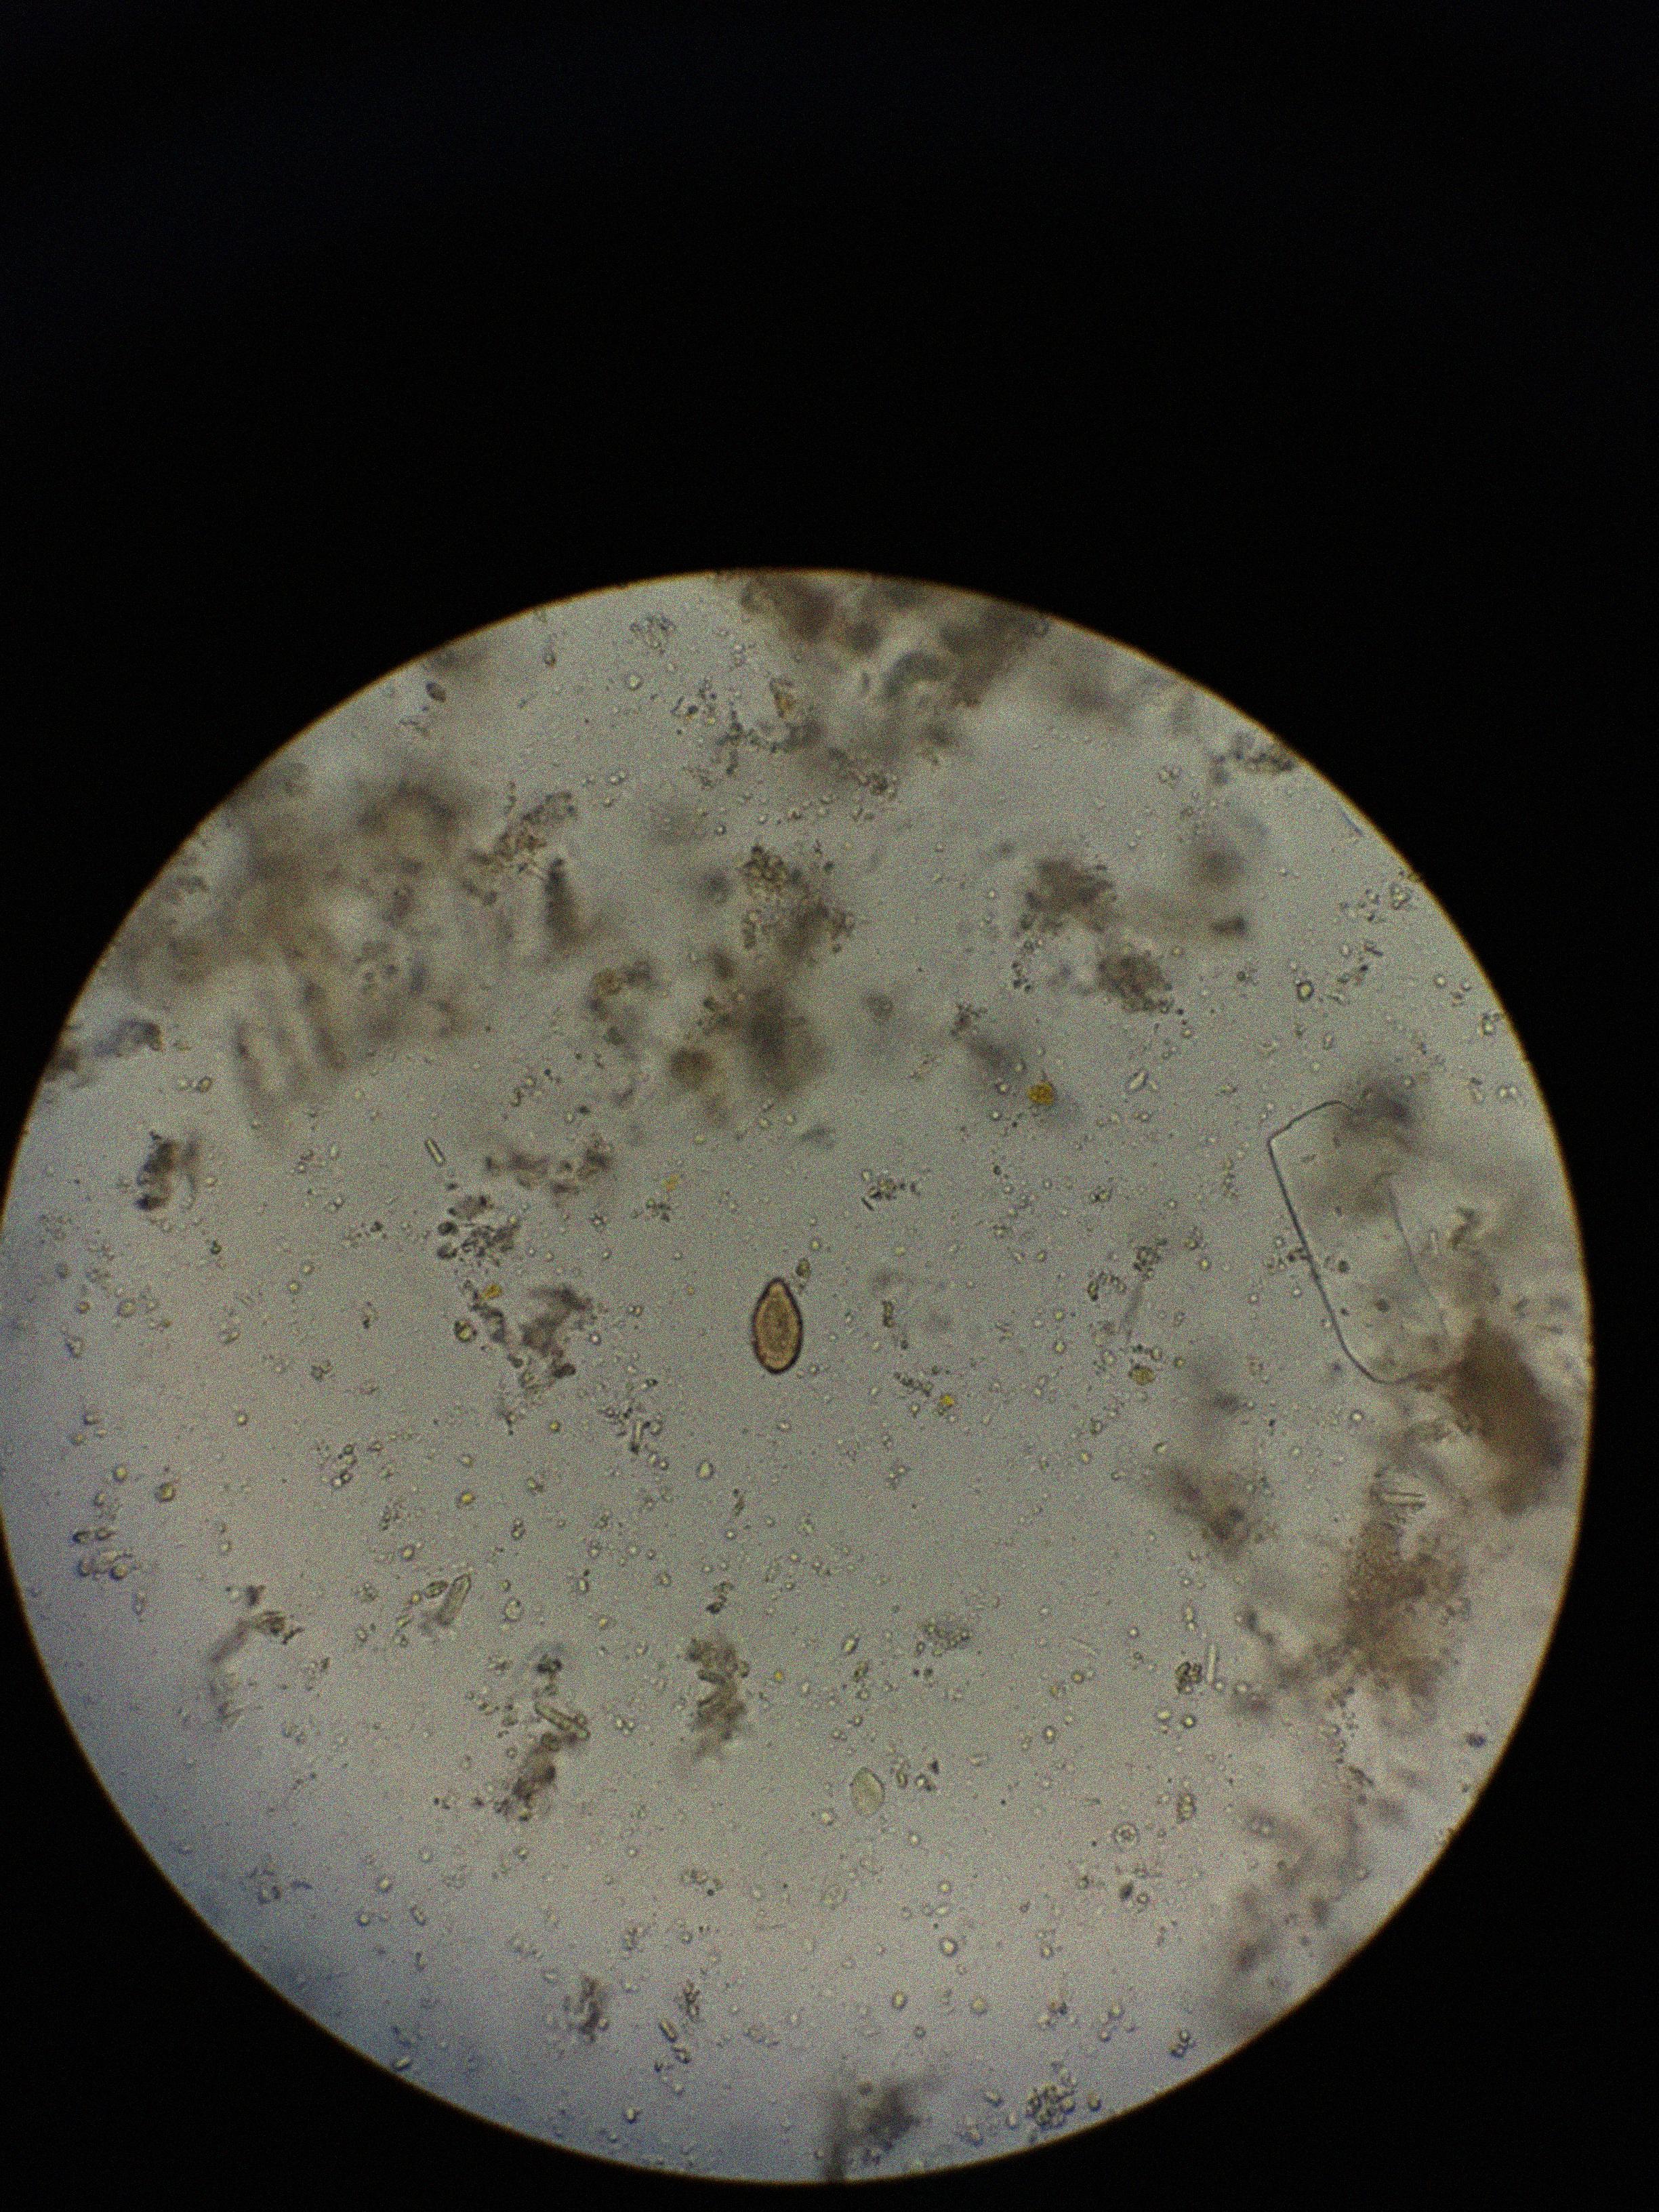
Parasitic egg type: Opisthorchis viverrine